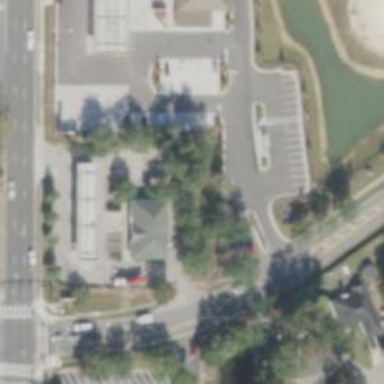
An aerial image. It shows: Convenience shop.